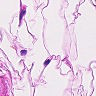
Metastatic tissue present: no